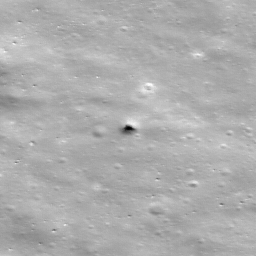
Pit: Stevinus 13
Host crater: Stevinus
Host type: impact_melt
Lunar coordinates: latitude -32.449, longitude 54.645